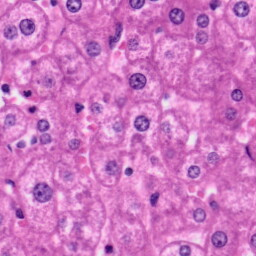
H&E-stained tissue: Liver